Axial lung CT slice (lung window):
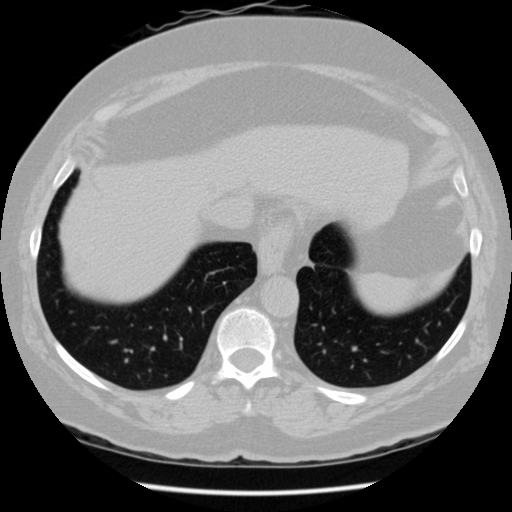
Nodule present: no